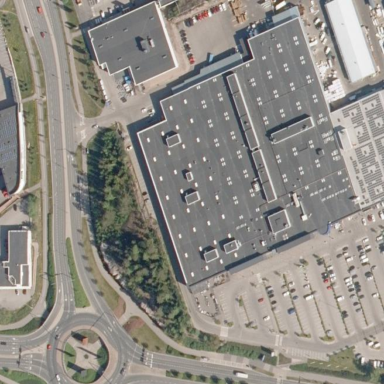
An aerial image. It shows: Mall building.